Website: crate-barrel
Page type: review-order
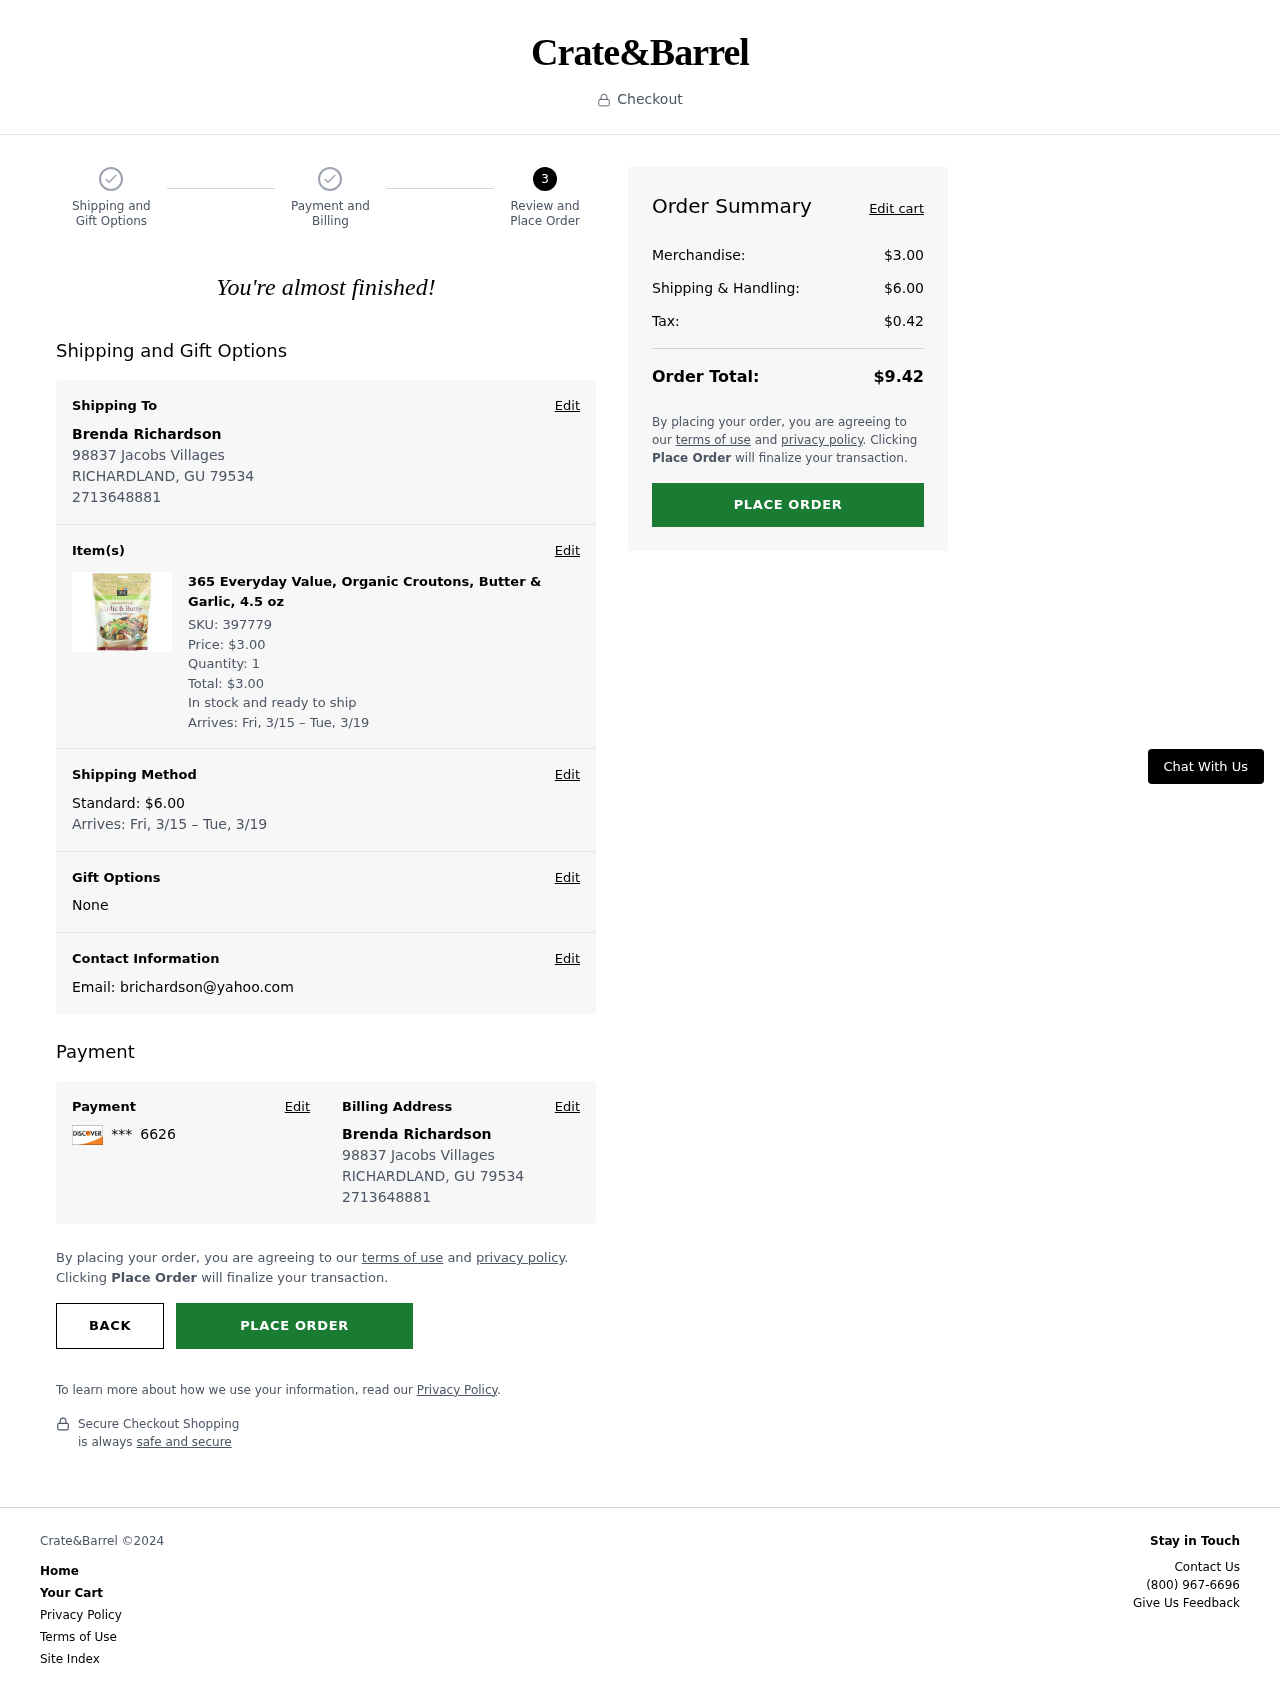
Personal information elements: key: PII_CARD_LAST4
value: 6626
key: PII_CITY
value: RICHARDLAND
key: PII_EMAIL
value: brichardson@yahoo.com
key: PII_FULLNAME
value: Brenda Richardson
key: PII_PHONE
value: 2713648881
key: PII_POSTCODE
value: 79534
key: PII_STATE_ABBR
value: GU
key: PII_STREET
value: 98837 Jacobs Villages
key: PII_FIRSTNAME
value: Brenda
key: PII_LASTNAME
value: Richardson
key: PII_FULLNAME2
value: Brenda Richardson
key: PII_FULLNAME3
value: Brenda Richardson
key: PII_FIRSTNAME2
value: Brenda
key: PII_FIRSTNAME3
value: Brenda
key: PII_LASTNAME2
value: Richardson
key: PII_LASTNAME3
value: Richardson
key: PII_FIRSTNAME_DERIVED
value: Brenda
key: PII_LASTNAME_DERIVED
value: Richardson
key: PII_FULLNAME_DERIVED
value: Brenda Richardson
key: PII_NAME_FULL_DERIVED
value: Brenda Richardson
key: PII_STREET2
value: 98837 Jacobs Villages
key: PII_CITY2
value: RICHARDLAND
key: PII_STATE
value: GU
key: PII_POSTCODE2
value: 79534
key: PII_PHONE_LINE
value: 8881
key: PII_PHONE_SUFFIX
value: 8881
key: PII_PHONE2
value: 2713648881
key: PII_PHONE3
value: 2713648881
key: PII_PHONE_NUMERIC
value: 2713648881
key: PII_PHONE_LINE_NUMERIC
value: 8881
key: PII_PHONE_SUFFIX_NUMERIC
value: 8881
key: PII_PHONE2_NUMERIC
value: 2713648881
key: PII_PHONE3_NUMERIC
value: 2713648881
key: PII_PHONE_DIGITS
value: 2713648881
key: PII_PHONE_LAST4
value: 8881
Product elements: key: PRODUCT1_NAME
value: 365 Everyday Value, Organic Croutons, Butter & Garlic, 4.5 oz
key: PRODUCT1_PRICE
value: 3
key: PRODUCT1_QUANTITY
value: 1
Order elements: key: ORDER_SKU
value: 397779
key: ORDER_ITEM_TOTAL
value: $3.00
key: ORDER_DELIVERY_DATE_ITEM
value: Fri, 3/15 – Tue, 3/19
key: ORDER_SHIPPING_COST
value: $6.00
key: ORDER_DELIVERY_DATE
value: Fri, 3/15 – Tue, 3/19
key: ORDER_SUBTOTAL
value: $3.00
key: ORDER_SHIPPING_COST_SUMMARY
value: $6.00
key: ORDER_TAX
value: $0.42
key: ORDER_TOTAL
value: $9.42